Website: bh-photo
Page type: stored-credit-cards
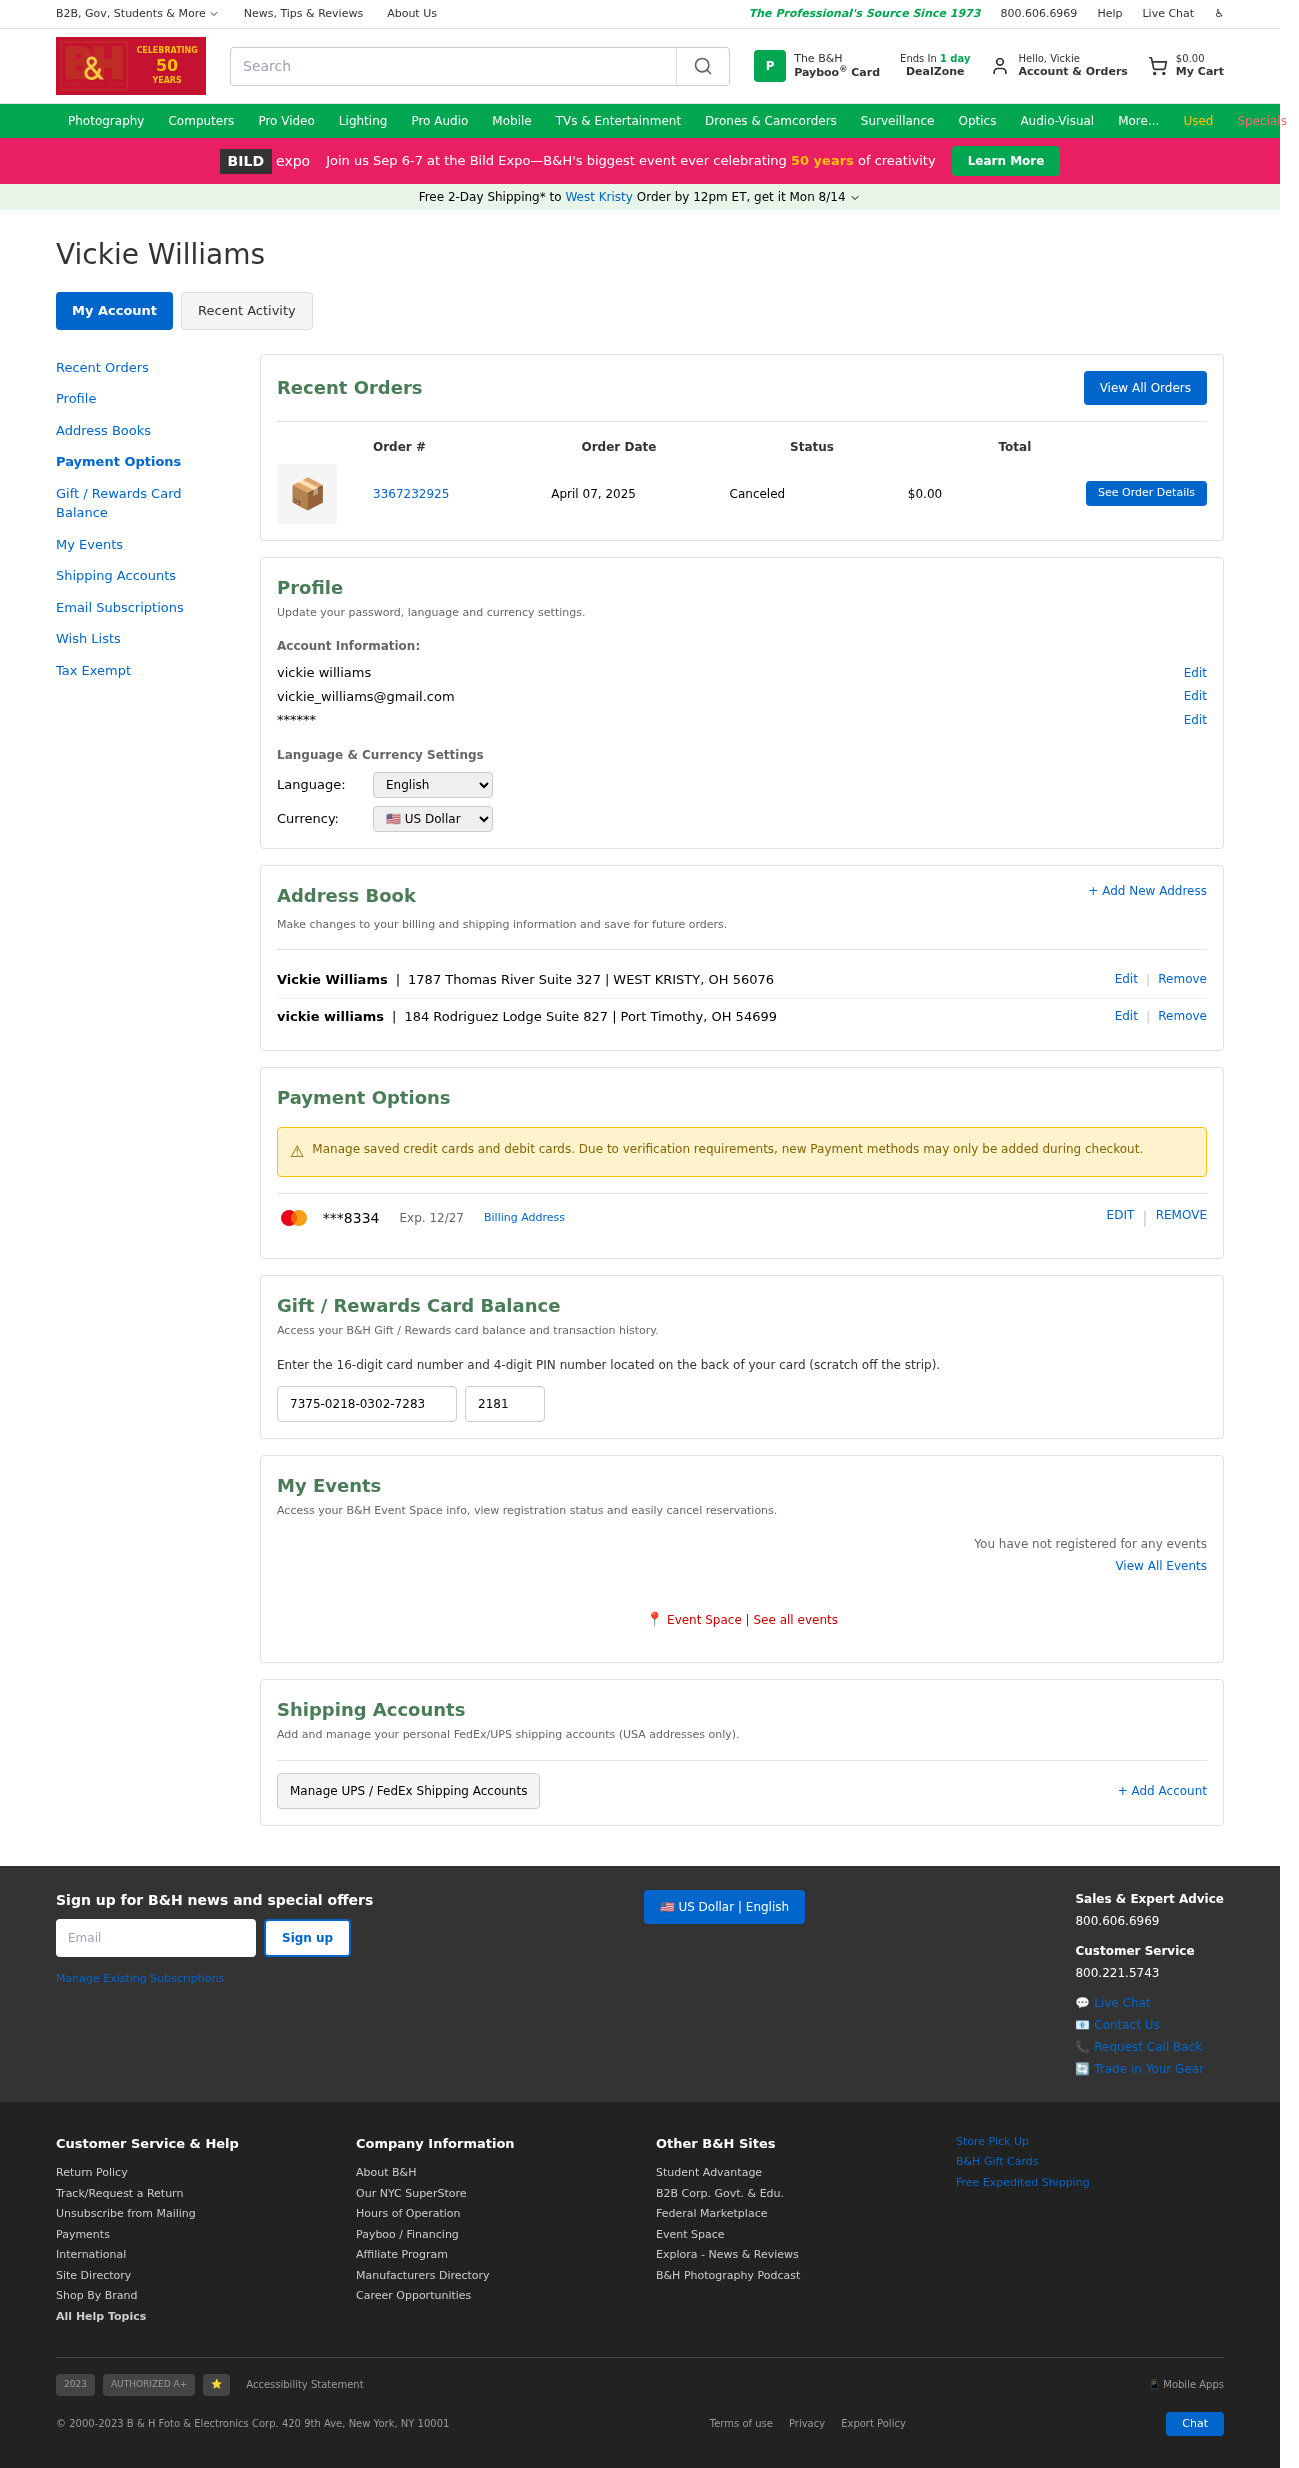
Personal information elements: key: PII_CARD_EXPIRY
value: Exp. 12/27
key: PII_CARD_LAST4
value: ***8334
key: PII_CITY
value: West Kristy
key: PII_EMAIL
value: vickie_williams@gmail.com
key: PII_FIRSTNAME
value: Vickie
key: PII_FULLNAME
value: vickie williams
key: PII_FULLNAME
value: Vickie Williams
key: PII_LOCATION1_CITY_STATE_ZIP
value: Port Timothy, OH 54699
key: PII_LOCATION1_STREET
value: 184 Rodriguez Lodge Suite 827
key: PII_STREET
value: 1787 Thomas River Suite 327
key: PII_CITY_STATE_ZIP
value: WEST KRISTY, OH 56076
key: PII_GIFT_CODE
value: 7375-0218-0302-7283
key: PII_GIFT_PIN
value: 2181
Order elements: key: ORDER_SUBTOTAL
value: $0.00
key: ORDER_ID
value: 3367232925
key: ORDER_DATE
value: April 07, 2025
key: ORDER_TOTAL
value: $0.00
Search elements: key: HEADER_SEARCH
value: Search